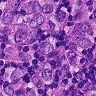
Metastatic tissue present: yes